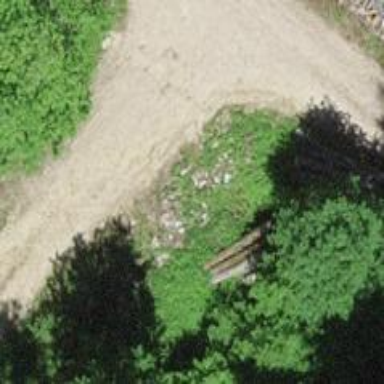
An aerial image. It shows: Culvert tunnel.